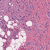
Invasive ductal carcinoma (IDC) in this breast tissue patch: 1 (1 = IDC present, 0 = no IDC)